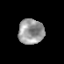
Tissue: prostate
Cell type: T cells
Senescence score: 0.3094
Nuclear area (px): 622
Mean DAPI intensity: 155.751